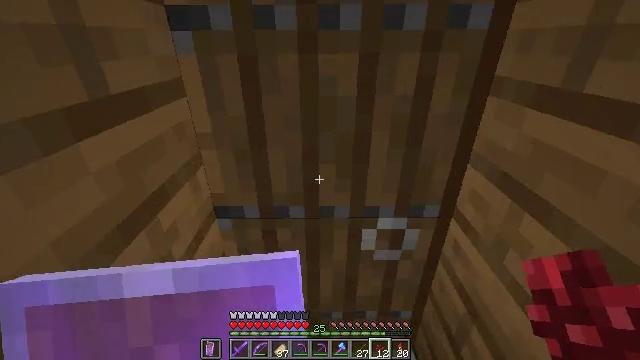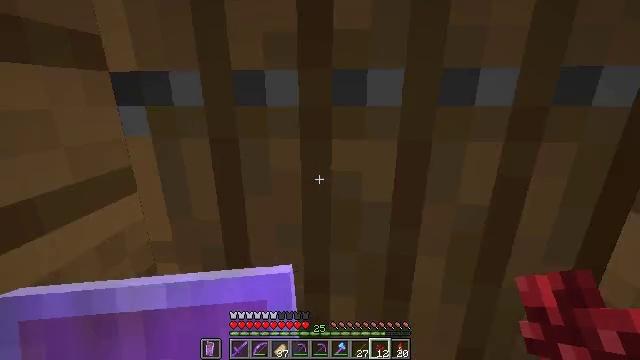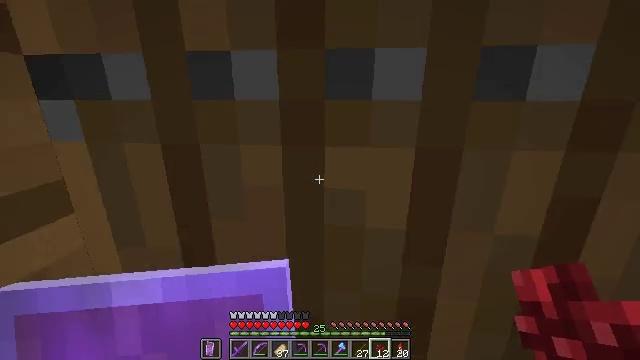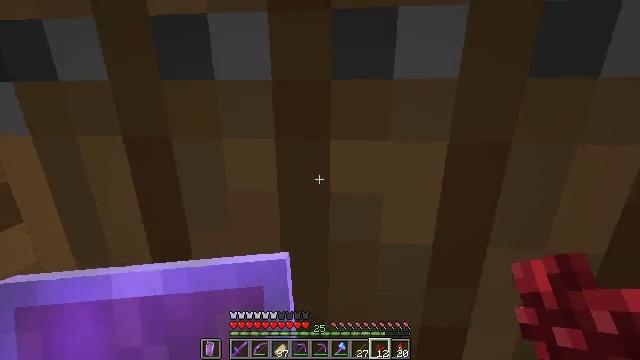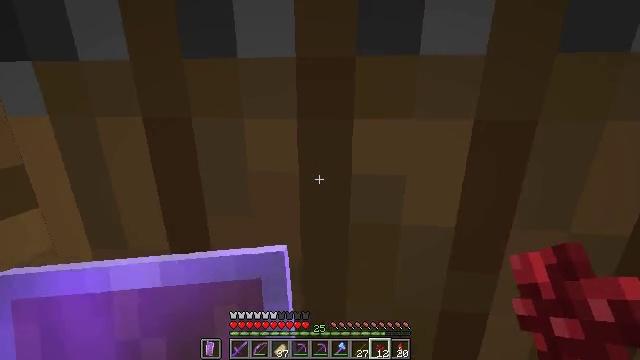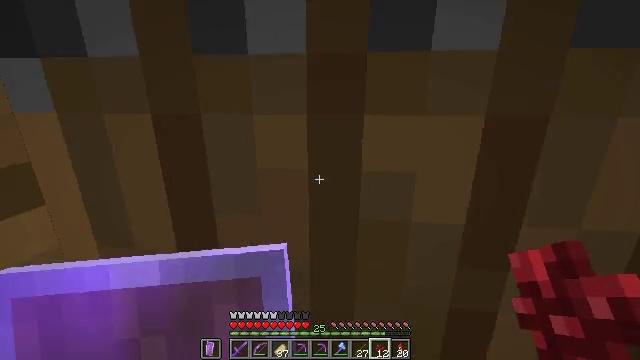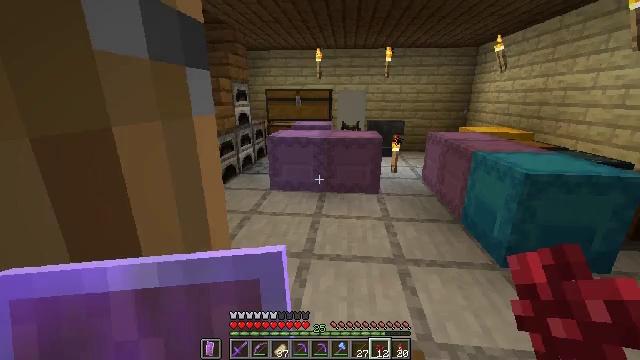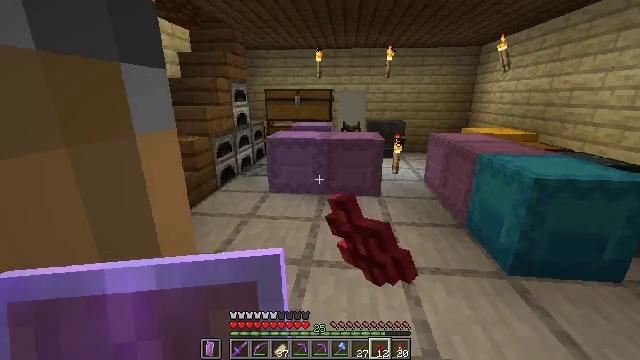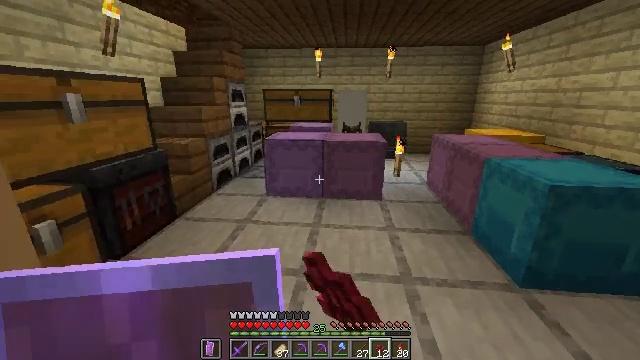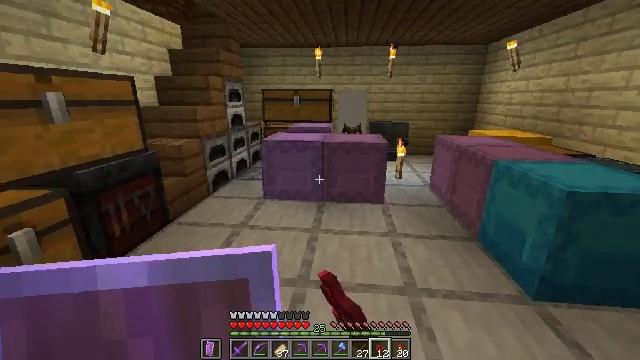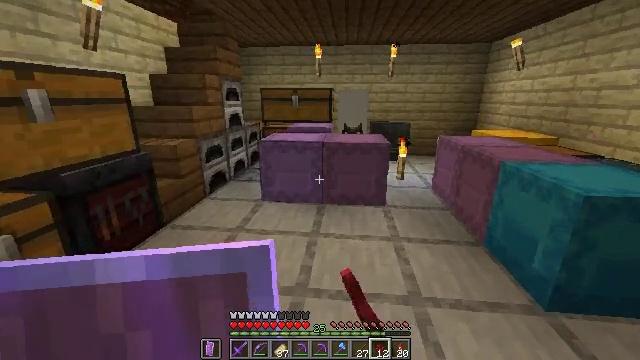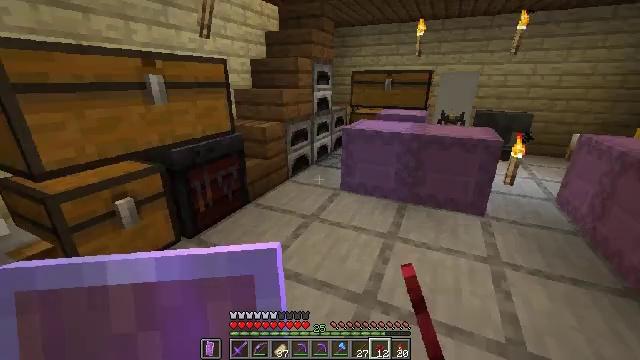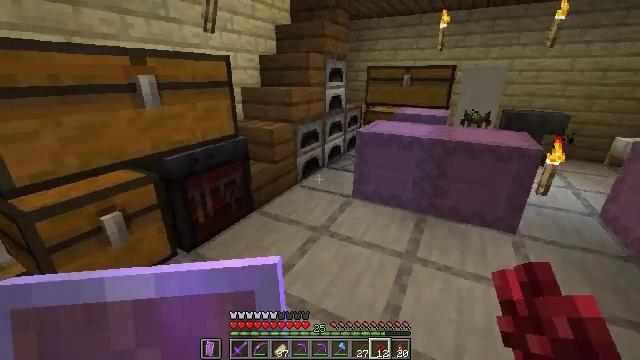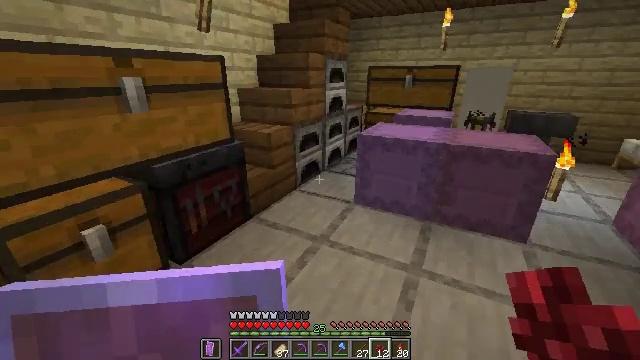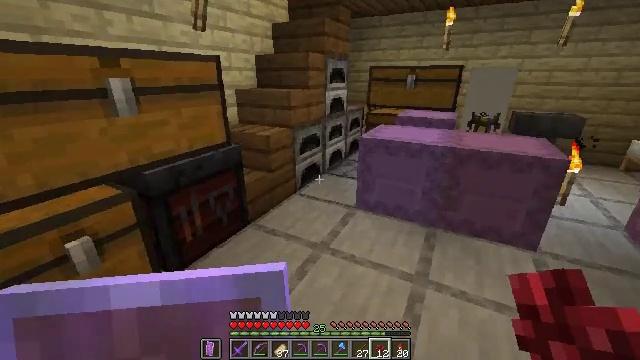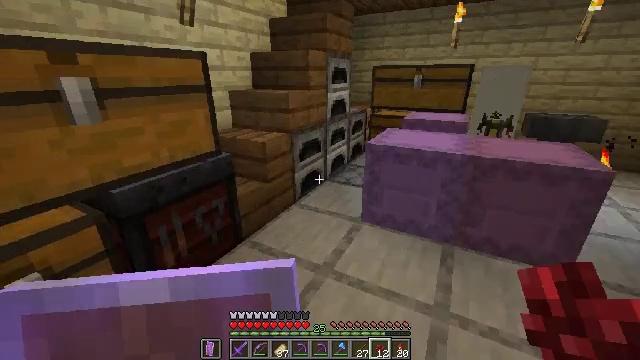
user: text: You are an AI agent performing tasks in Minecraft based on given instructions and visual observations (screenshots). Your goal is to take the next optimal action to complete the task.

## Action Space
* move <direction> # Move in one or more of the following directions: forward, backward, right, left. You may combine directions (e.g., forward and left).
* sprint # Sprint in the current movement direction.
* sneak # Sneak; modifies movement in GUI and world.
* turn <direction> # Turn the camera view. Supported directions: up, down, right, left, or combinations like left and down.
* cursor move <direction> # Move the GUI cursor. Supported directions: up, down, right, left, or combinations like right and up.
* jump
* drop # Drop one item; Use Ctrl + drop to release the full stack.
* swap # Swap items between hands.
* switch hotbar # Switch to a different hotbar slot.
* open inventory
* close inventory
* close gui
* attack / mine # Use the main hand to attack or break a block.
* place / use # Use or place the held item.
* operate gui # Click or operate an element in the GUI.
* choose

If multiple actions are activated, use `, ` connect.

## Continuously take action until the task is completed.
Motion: motion action
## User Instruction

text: Create sugar from sugarcane.
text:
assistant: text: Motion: move forward, turn left and up
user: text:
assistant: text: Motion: move forward
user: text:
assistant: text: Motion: move forward
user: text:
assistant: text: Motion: move forward
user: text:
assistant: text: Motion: move forward
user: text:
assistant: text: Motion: move forward, use / place
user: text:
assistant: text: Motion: move forward, use / place
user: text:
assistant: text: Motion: move forward
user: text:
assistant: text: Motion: move forward
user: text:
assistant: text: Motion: move forward
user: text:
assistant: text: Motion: move forward, turn left and down
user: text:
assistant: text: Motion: move forward, turn left
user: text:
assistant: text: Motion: move forward
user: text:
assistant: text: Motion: move forward
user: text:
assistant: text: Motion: move forward
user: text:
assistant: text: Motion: move forward
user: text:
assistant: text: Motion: move forward
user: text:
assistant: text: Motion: move forward, turn left and up
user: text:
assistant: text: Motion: move forward, turn left and up
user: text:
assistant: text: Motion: move forward
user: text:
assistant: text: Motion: move forward, turn right
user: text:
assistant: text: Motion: move forward, turn right
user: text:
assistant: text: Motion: move forward
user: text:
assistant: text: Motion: no_op
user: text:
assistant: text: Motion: turn right and down
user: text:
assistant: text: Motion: no_op
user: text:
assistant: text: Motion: no_op
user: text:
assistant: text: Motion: no_op
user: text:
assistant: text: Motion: no_op
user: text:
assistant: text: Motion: use / place